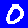
Digit: 0